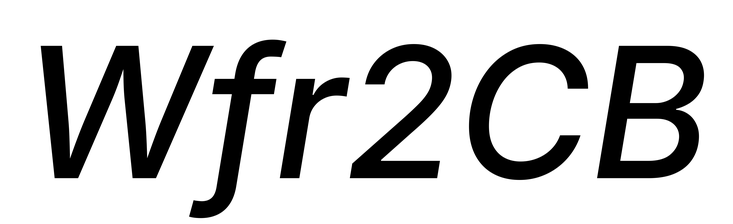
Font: Inter-Italic_Medium_Italic